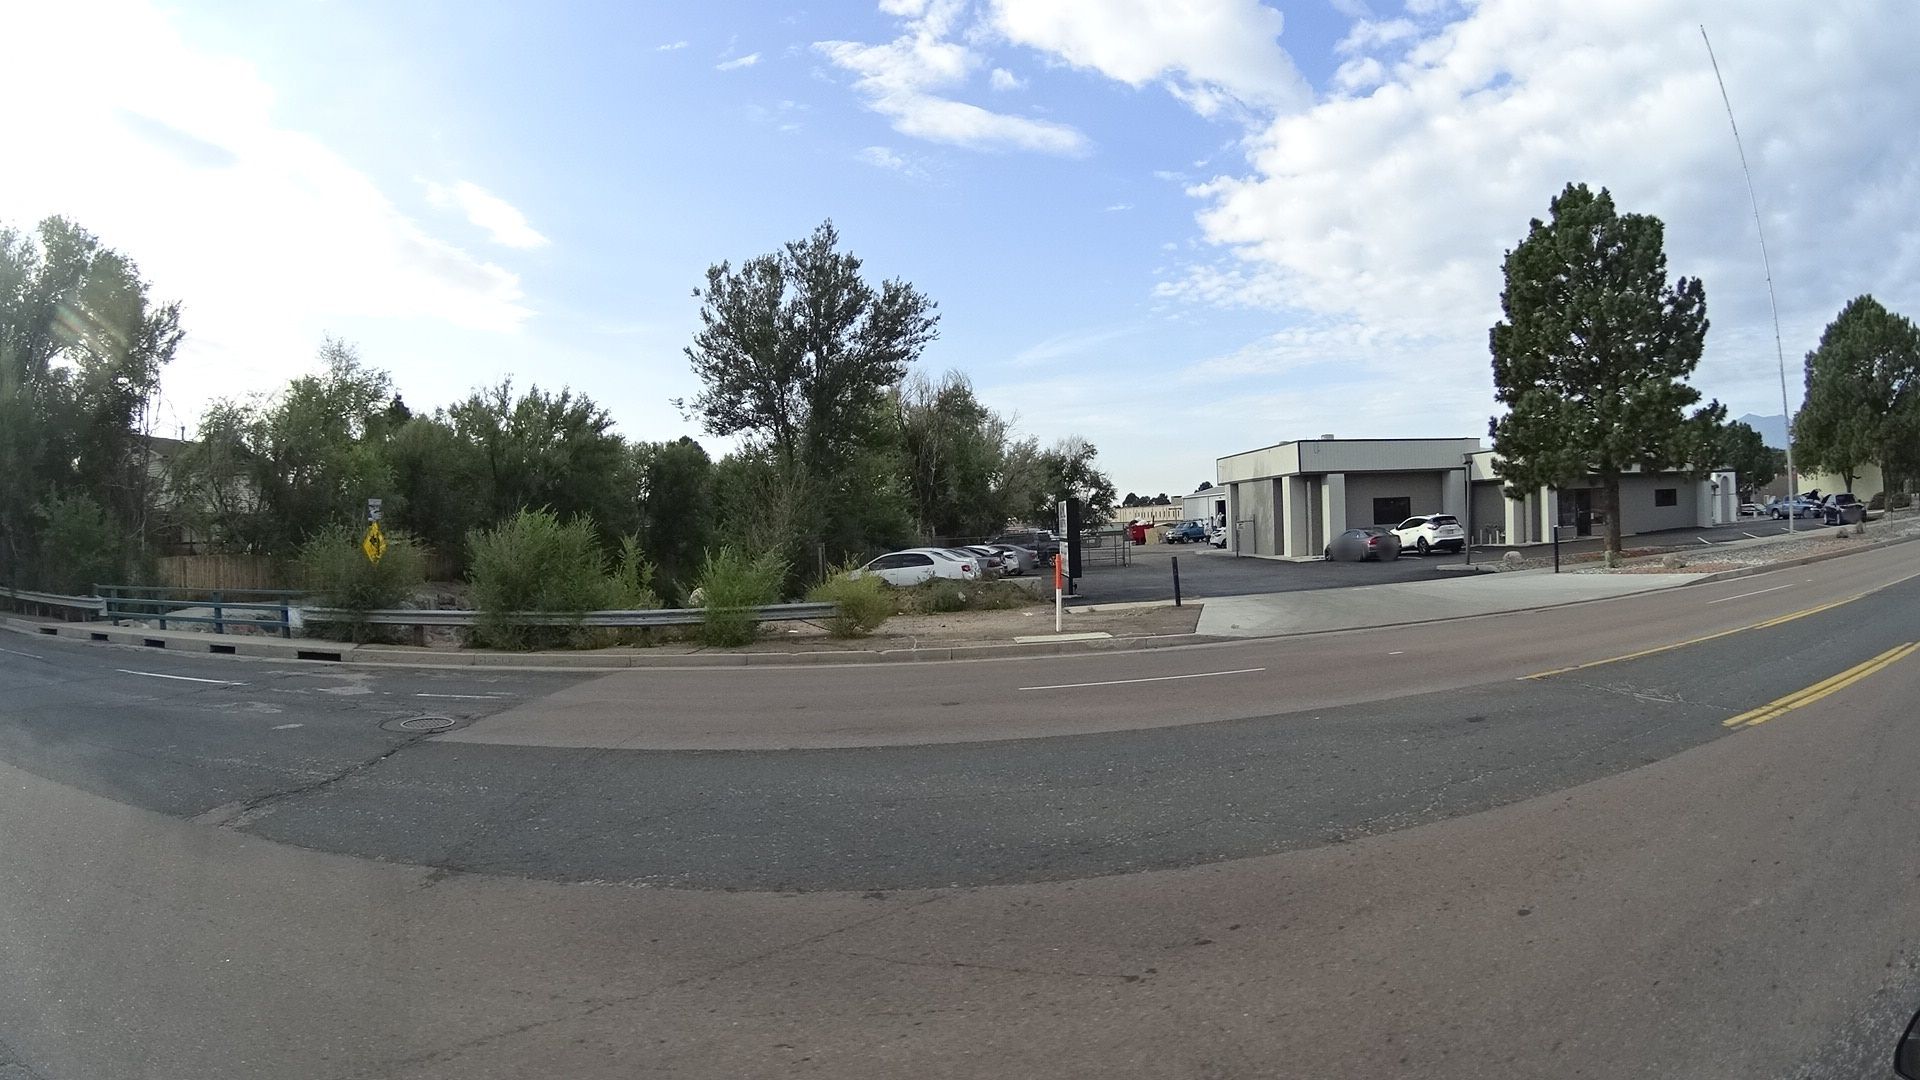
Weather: clear
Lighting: day
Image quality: good
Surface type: cycling surface
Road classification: path, cycleway
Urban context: urban centre
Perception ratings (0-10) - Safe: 3.27, Lively: 2.6, Beautiful: 1.03, Boring: 4.21, Depressing: 7.19, Wealthy: 2.32